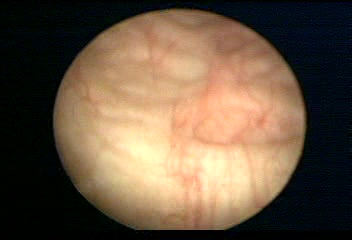
Modality: WLC
Class: Normal mucosa
Bladder cancer association: No